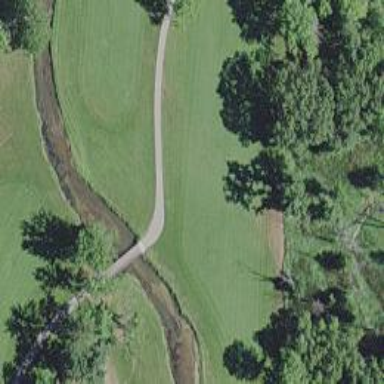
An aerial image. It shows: Path bridge over golf path.